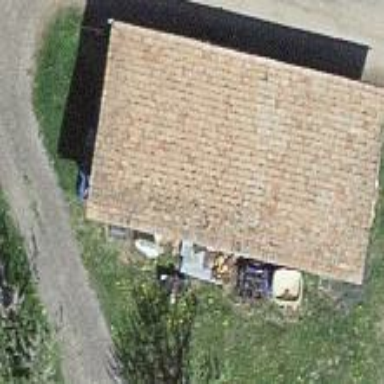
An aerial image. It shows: Rural barn.